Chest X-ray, PA view. Patient: 28 years old, sex F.
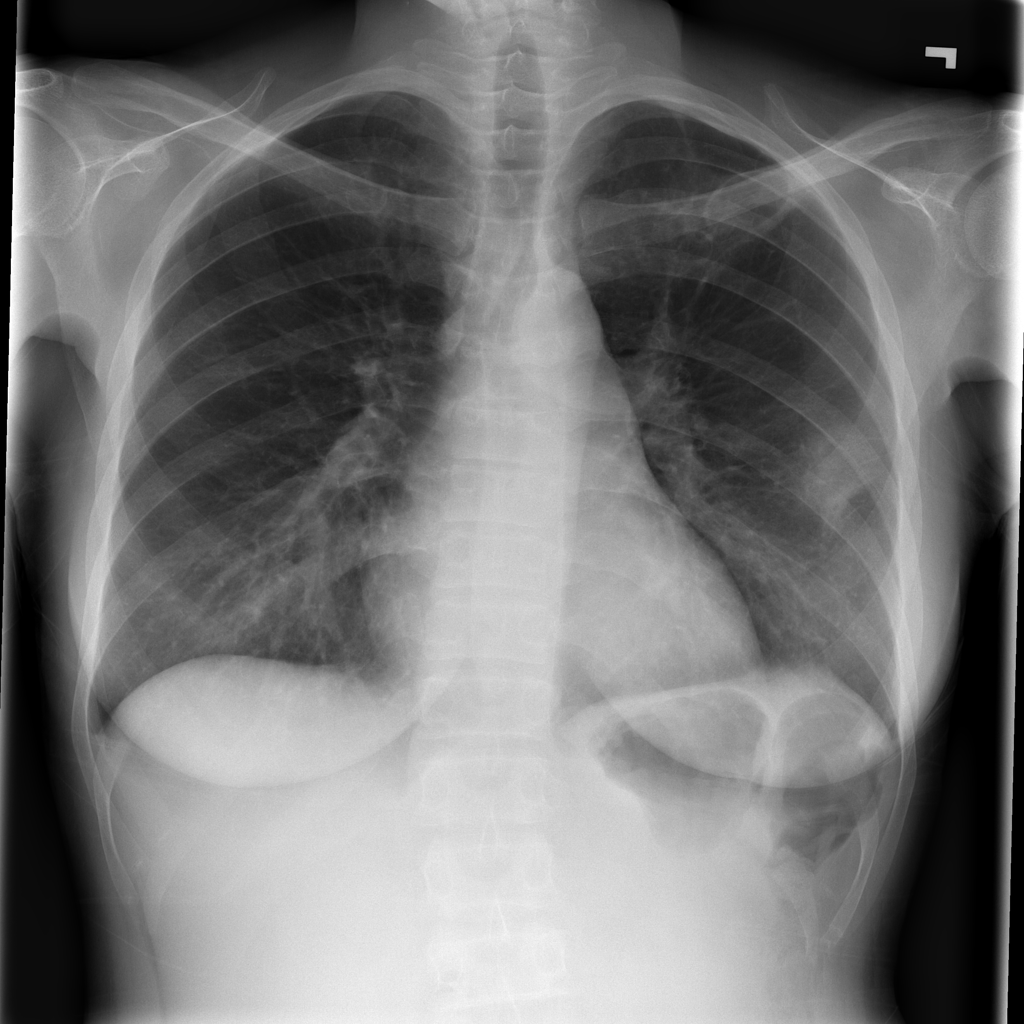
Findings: Mass